Field crop: tomato
Growth stage: 1
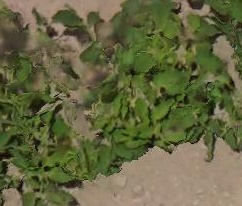
Species: tomato